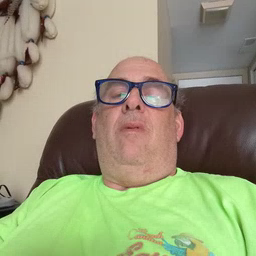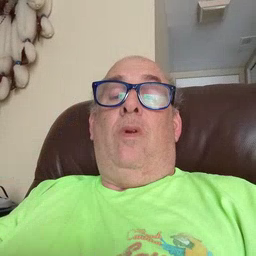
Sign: read